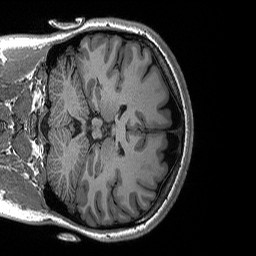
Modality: T1w
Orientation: coronal
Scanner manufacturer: siemens
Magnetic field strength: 3 T
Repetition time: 2.3 s
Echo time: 0.00288 s